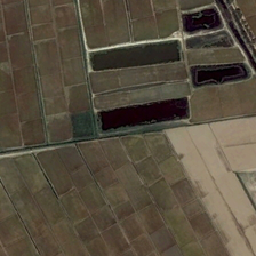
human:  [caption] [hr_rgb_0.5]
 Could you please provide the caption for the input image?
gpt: There are patterns in the farmland, and there are several seepage points in the middle.

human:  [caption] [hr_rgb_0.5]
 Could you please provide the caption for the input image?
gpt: the agricultural land has patterns, at the center of it is some water infiltration.

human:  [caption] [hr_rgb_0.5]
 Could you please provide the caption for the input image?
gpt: The field of pattern and water

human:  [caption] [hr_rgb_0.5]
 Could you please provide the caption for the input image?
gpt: Farmland has a pattern and some water permeation in the middle.

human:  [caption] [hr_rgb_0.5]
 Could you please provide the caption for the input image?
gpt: The TEM agricultural land patterns, in the middle of it is a bit of water infiltration.